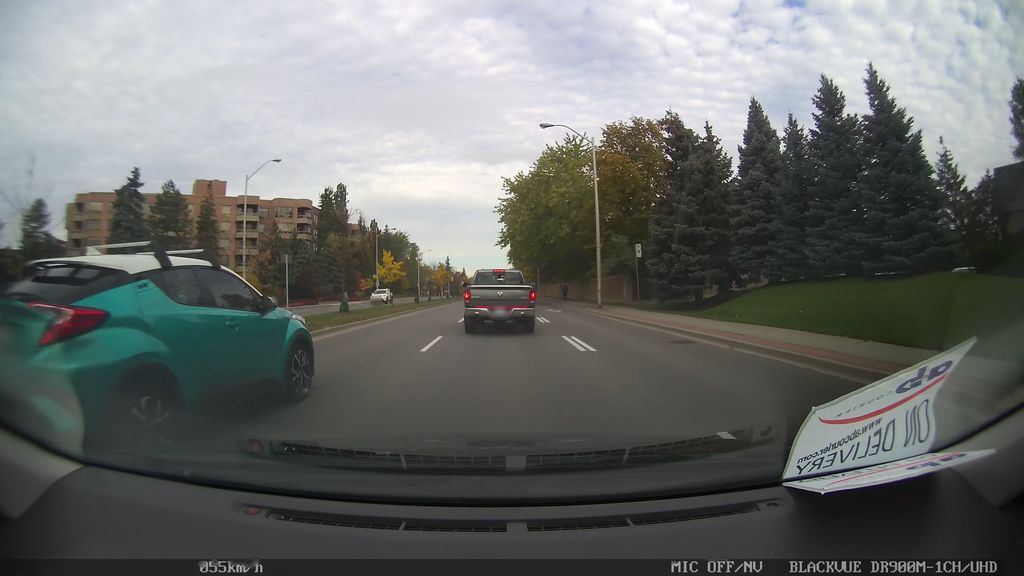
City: toronto